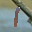
Label: 1